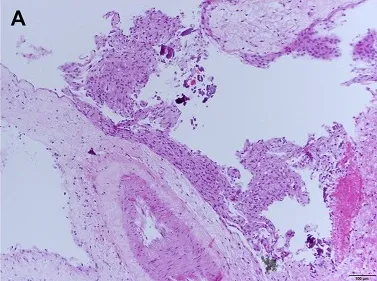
Meningeal histologic sections:Rheumatoid meningitis. Representative hematoxylin and eosin (H&E) stained sections. (A) Meningothelial hyperplasia (magnification 200).
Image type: pathology (h&e)